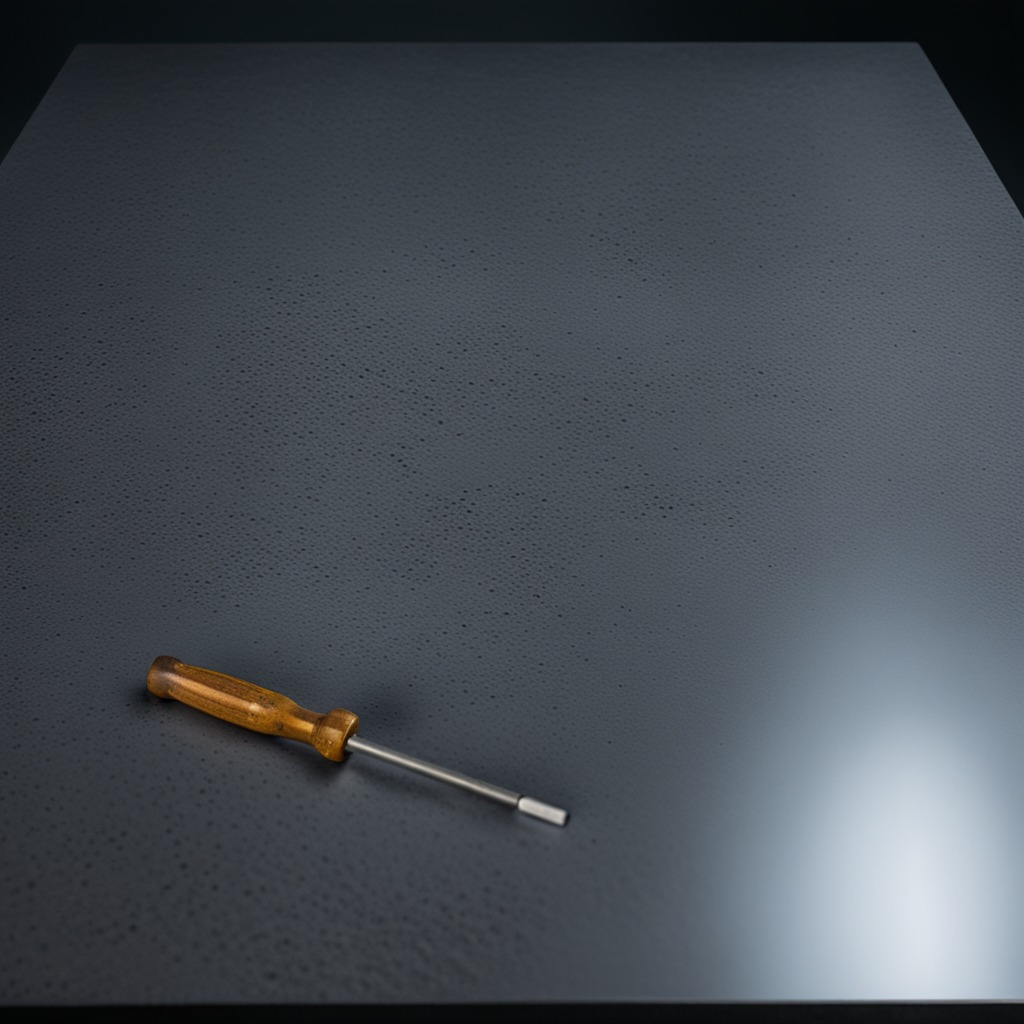
A screwdriver is lying on a clean granite table inside a workshop at night dim ambient light soft shadows worn but